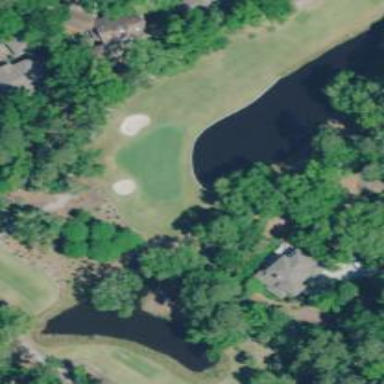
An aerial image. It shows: View of golf hole.